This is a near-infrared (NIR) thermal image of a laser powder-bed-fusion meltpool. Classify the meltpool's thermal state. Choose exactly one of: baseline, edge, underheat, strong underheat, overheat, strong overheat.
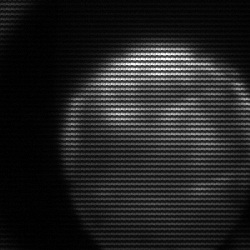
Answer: edge